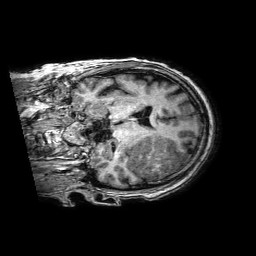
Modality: T1w
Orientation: coronal
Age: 61
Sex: male
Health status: ill
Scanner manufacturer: philips
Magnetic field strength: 3 T
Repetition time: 0.006862 s
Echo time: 0.003147 s